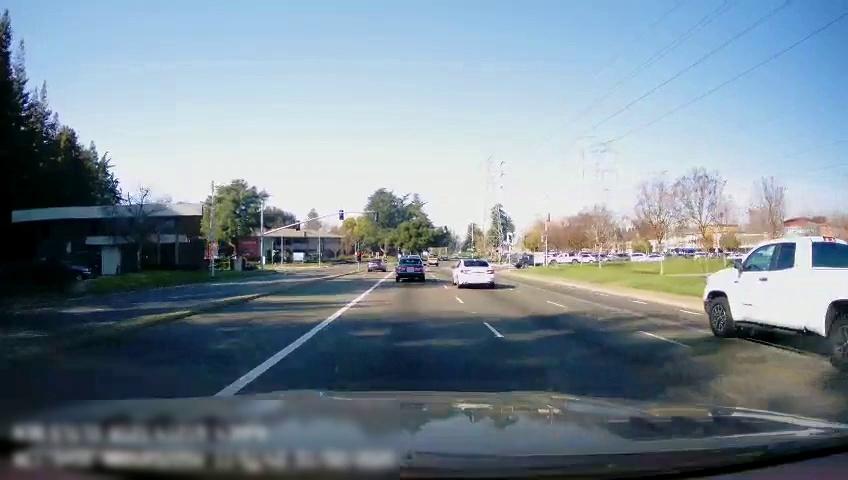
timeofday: Day
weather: Sunny
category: Drivable Space
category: Drivable Space
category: Vehicles | Car
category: Vehicles | Truck
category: Vehicles | Car
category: Vehicles | SUV
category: Vehicles | Truck
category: Vehicles | Car
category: Vehicles | Truck
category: Vehicles | Car
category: Vehicles | Truck
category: Lanes | Current Lane
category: Lanes | Alternate Lane
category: Lanes | Alternate Lane
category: Lanes | Current Lane
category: Traffic | Lights
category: Traffic | Lights
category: Traffic | Lights